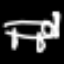
Label: bed